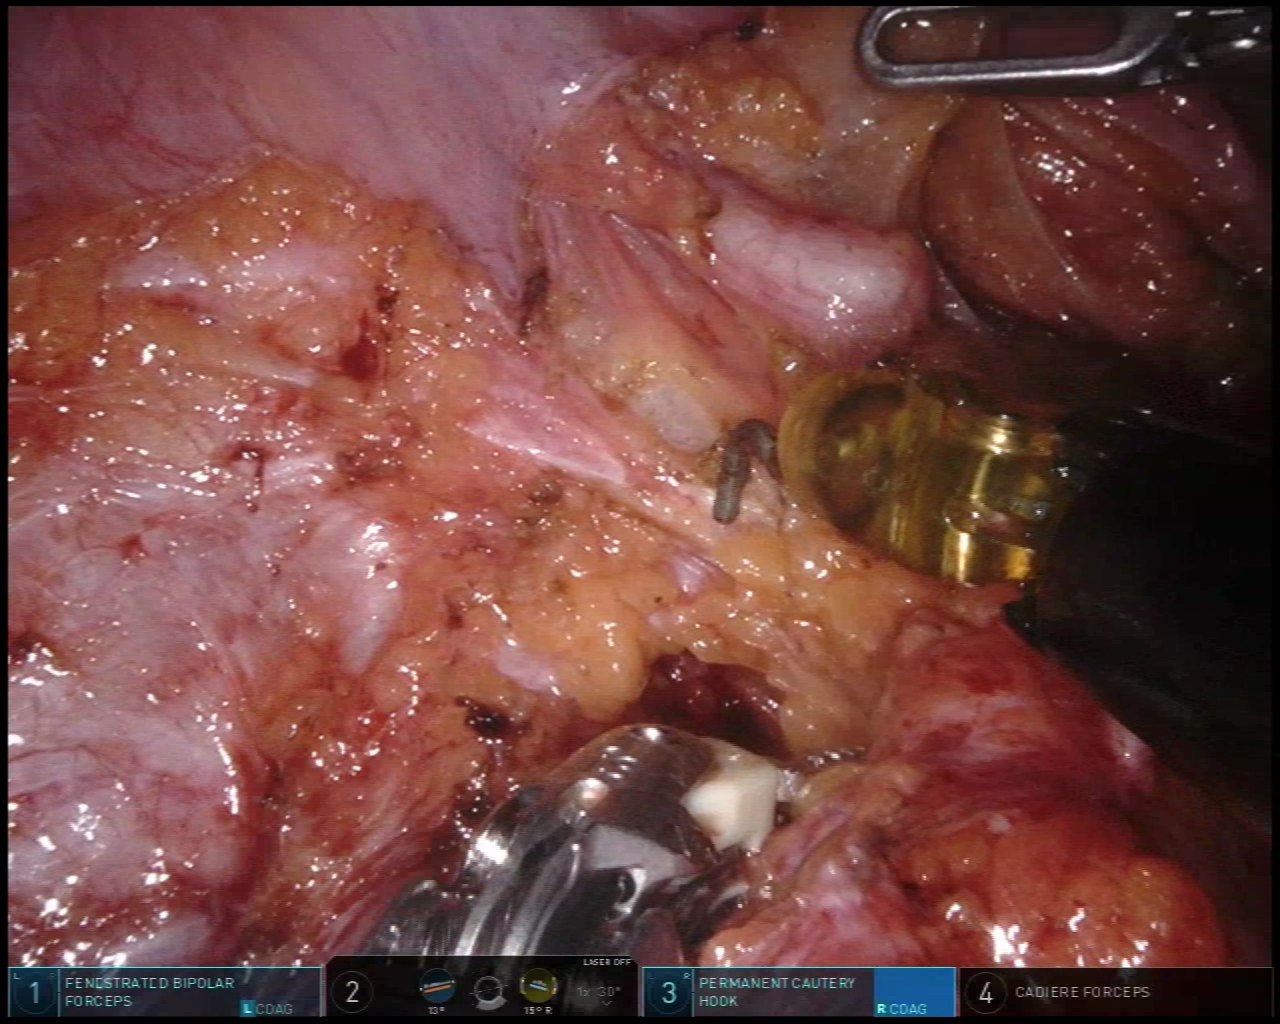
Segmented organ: ureter
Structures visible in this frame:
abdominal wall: yes
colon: no
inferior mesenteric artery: no
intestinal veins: no
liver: no
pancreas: no
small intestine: no
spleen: no
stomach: no
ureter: yes
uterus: no
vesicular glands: no